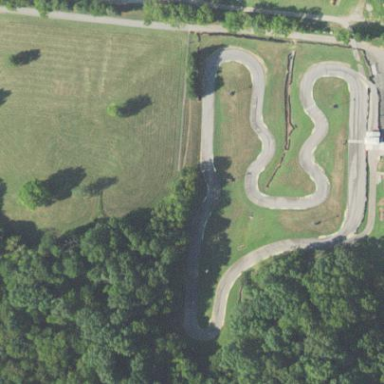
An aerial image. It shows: Karting raceway with asphalt surface.